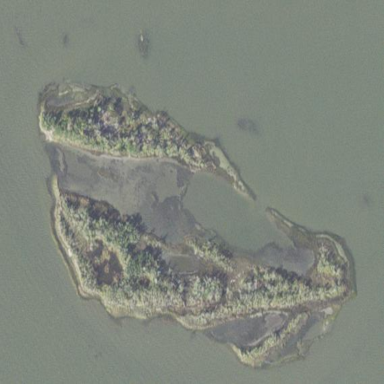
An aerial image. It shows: Islet.